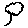
Label: tree